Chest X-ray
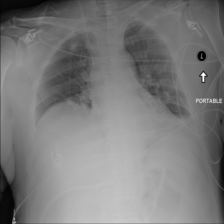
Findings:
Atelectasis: negative
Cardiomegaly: negative
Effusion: negative
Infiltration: negative
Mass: negative
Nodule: negative
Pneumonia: negative
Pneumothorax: negative
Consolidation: negative
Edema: negative
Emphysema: negative
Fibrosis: negative
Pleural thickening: negative
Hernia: negative